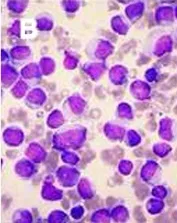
Concomitant disseminated Langerhans cell histiocytosis and acute myeloid leukaemia. B; Marrow aspirate showing predominance of myeloblasts.
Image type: pathology (immunostaining)